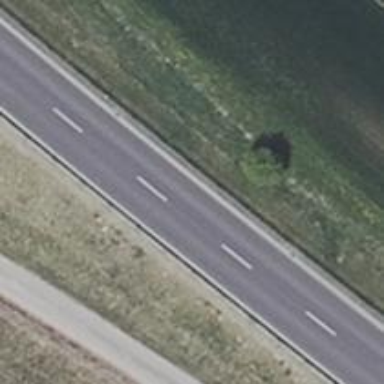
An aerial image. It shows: Asphalt trunk highway designated as motorroad.